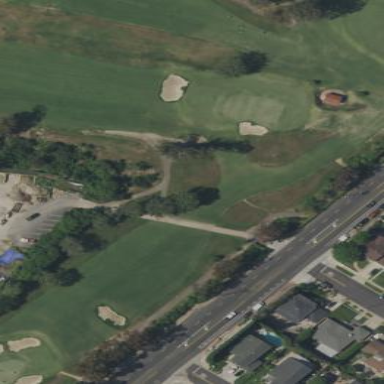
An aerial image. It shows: Golf fairway in the image.